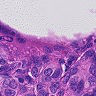
Metastatic tissue present: yes